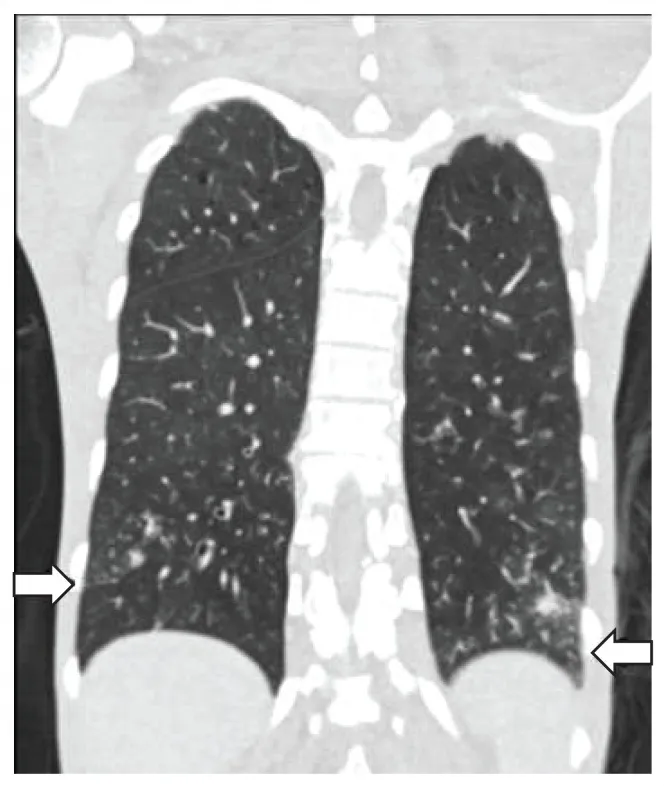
Coronal computerised tomography of the chest demonstrating bibasal lower lobe tree in bud appearance suspicious for TB.
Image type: radiology (ct)